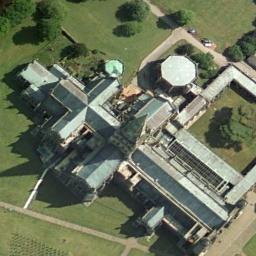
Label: church